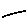
Label: line